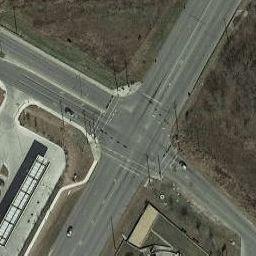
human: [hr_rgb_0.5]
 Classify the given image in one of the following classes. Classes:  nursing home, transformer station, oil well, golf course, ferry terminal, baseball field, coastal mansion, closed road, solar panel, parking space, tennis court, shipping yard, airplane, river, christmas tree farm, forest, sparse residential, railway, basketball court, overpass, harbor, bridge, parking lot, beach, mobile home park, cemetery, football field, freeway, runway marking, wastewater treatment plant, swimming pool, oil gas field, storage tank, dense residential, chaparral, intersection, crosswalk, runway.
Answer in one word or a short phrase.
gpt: intersection